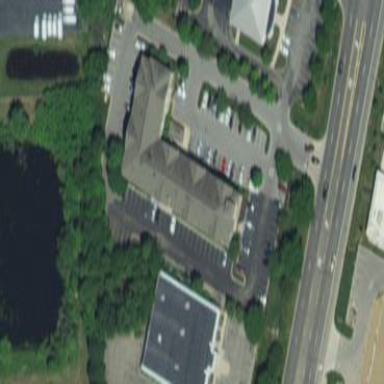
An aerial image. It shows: Hotel building.